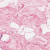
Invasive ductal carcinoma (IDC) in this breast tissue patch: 0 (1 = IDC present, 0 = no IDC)